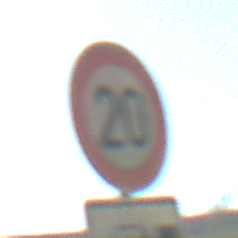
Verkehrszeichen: Geschwindigkeit20
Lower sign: HinweisDurchSinnbild15
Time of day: MorningAfternoon
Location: Outdoor (Nature)
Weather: PartlyCloudy
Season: NotSpecified
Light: Natural